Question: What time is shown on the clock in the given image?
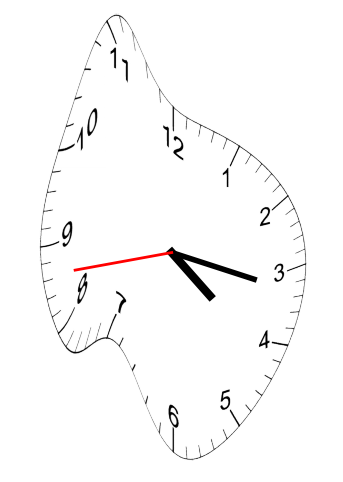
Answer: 04:16:43